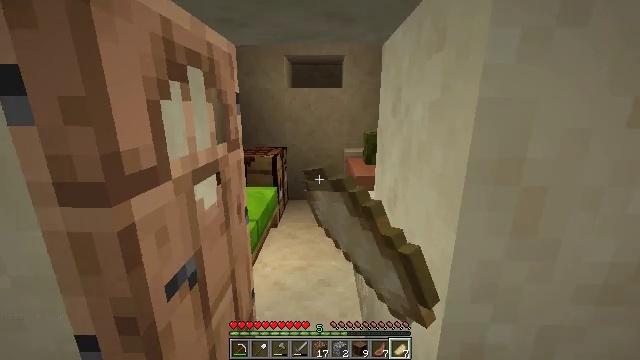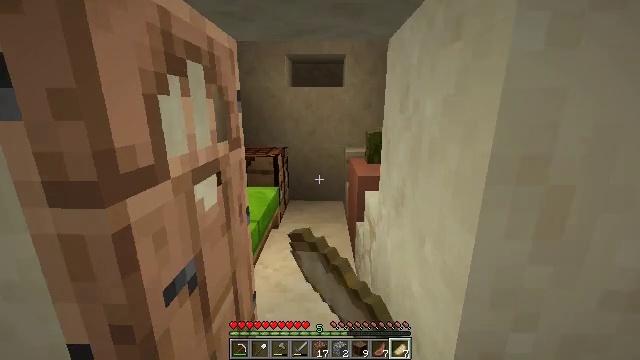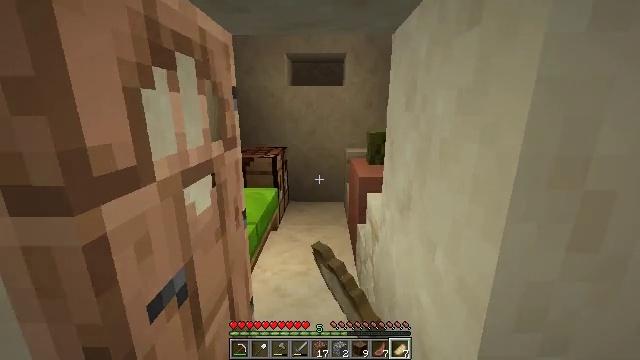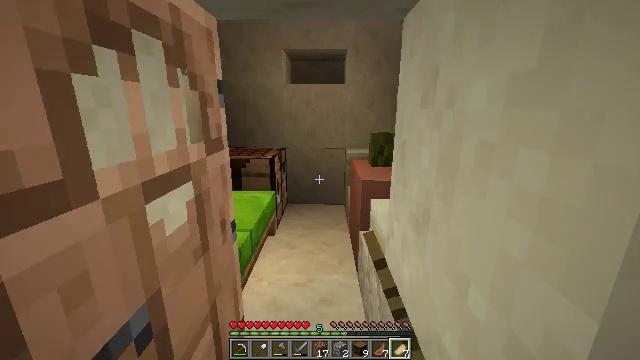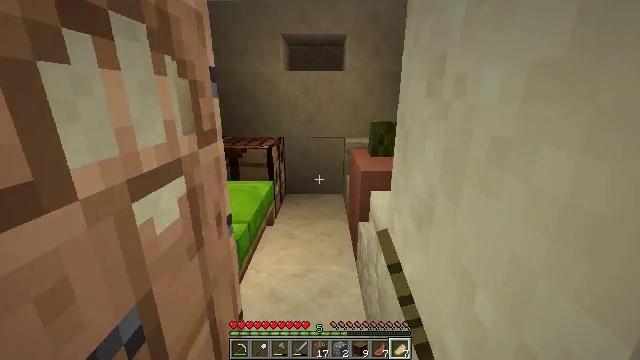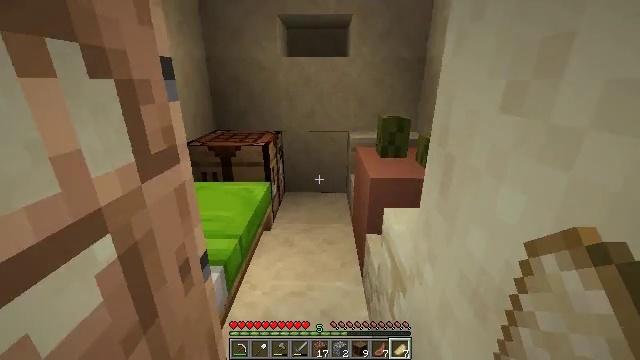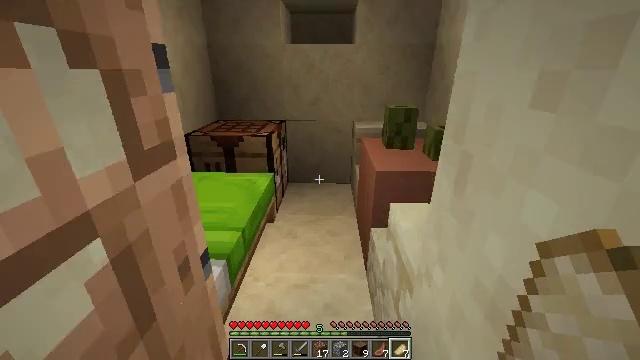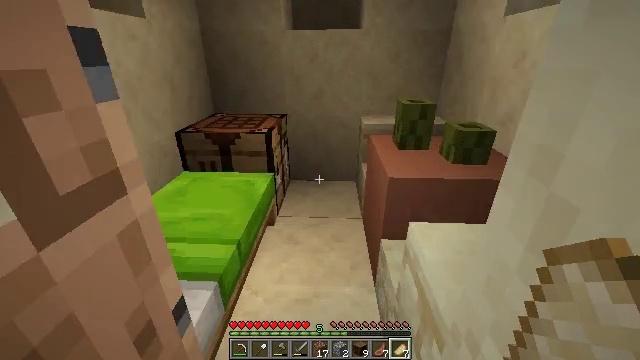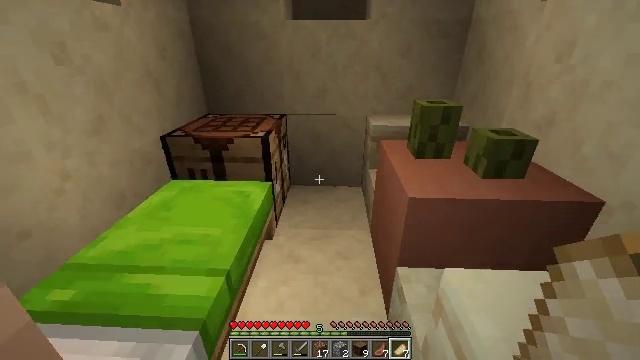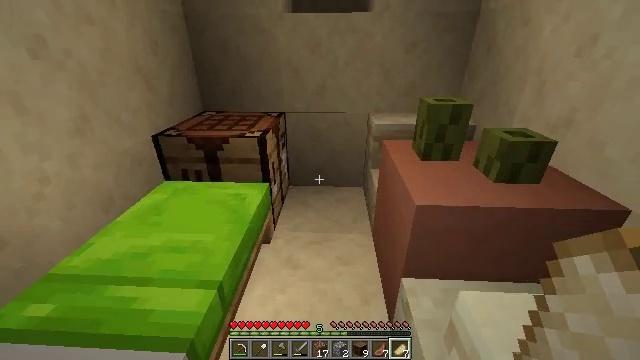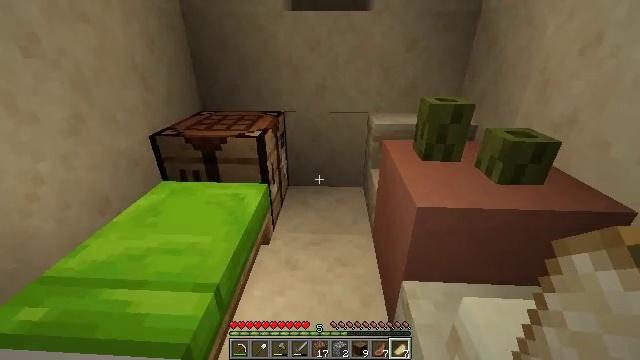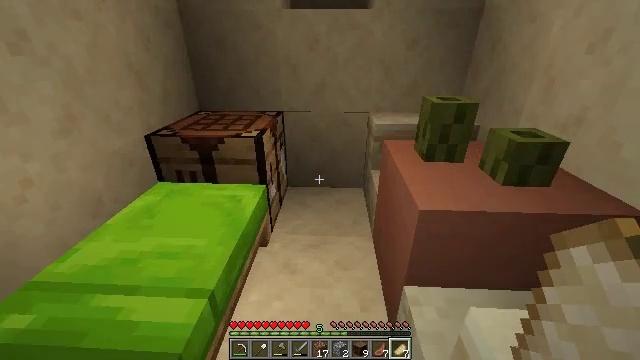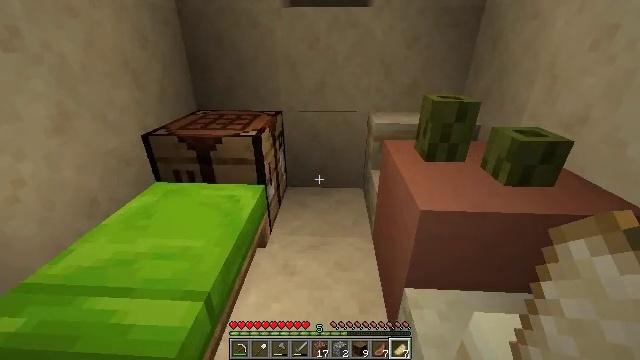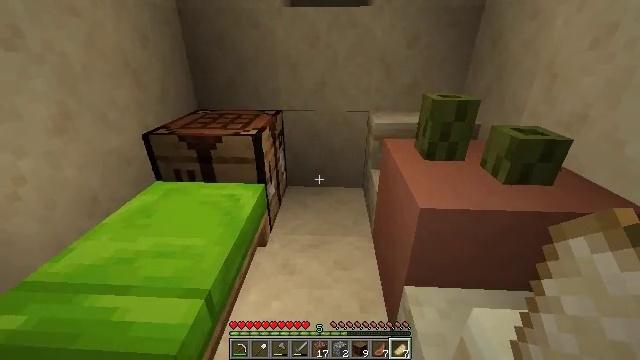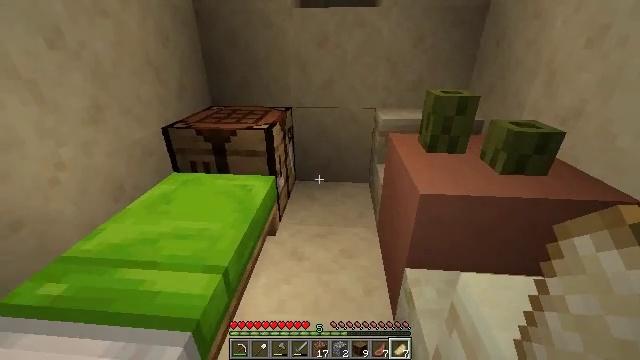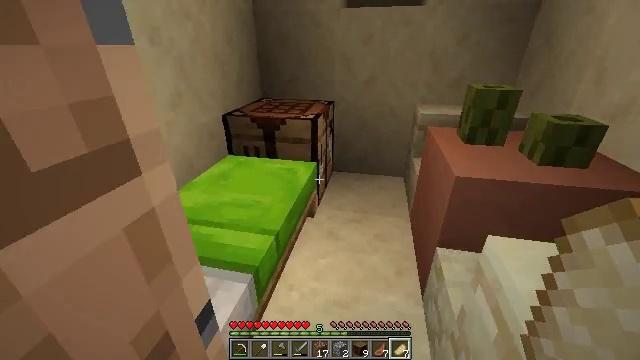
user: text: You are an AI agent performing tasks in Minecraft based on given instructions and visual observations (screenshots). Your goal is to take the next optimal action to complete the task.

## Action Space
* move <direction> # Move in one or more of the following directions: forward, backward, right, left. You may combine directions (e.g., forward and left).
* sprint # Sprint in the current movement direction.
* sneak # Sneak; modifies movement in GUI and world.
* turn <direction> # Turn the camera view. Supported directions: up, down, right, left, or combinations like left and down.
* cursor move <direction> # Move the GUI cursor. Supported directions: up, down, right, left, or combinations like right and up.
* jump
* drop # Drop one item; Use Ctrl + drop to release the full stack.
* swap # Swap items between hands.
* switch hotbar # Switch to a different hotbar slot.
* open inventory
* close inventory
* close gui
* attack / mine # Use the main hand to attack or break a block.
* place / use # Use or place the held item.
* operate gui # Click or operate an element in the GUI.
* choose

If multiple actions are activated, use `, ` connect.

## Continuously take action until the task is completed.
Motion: motion action
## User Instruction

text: Break the hay block to collect it.
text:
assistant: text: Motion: use / place
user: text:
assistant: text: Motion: move forward
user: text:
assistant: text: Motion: move forward
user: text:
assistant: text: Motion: move forward, turn down
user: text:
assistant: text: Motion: move forward, turn down
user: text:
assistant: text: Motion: move forward, turn down
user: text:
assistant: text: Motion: move forward, turn down
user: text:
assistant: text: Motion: move forward, turn down
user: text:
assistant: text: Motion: no_op
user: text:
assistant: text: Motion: no_op
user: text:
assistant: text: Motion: no_op
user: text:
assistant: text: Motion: no_op
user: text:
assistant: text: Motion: move back
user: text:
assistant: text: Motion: move back, turn left
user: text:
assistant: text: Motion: move back and move left, turn left
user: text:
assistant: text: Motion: move back and move left, turn left and up
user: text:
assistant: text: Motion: move back and move left, turn left and up
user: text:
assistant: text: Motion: move back and move left, turn left and up
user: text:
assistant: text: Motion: move left, turn left and up
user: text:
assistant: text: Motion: move forward and move left, turn left
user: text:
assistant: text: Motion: move forward and move left, turn up
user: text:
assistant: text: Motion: move forward and move left
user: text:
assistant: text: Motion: move forward and move left, turn right
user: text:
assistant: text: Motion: move forward and move left
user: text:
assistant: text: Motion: move forward and move left
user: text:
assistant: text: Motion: move forward
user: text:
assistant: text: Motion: move forward
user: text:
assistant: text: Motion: move forward
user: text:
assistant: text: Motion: move forward, turn right
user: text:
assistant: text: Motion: move forward